Question: 1. Here's a gist of DbContext and models I have in my project - DbContextModels.
2. These are the relationships: User-Role as M:M Role-Activity-Resource as M:M:M
3. Join table is defined explicitly as RoleResourceActivity
4. Consider the Seed method - DbContextSeed
Below is the basic of what I'm trying to achieve with use of 'Linq'-query:
'''
select
r.Name [resource], a.Name
from Activities a
join RoleResourceActivities ra on ra.ActivityId = a.Id
join Resources r on ra.ResourceId = r.Id
join Roles ro on ra.RoleId = ro.Id
join UserRoles ur on ur.Role_Id = ro.Id
join Users u on ur.User_Id = u.Id
where u.Username = 'User'
group by r.Name, a.Name
'''
The results for and correspondingly:

How to write such a 'linq-query' so that the result set would consist of projected objects like:
'''
new {
Resource = Resource.Name,
Activities = ListOfCorrespondingActivities
}
'''
Or in :
'''
// Username: 'User', Roles: "SimpleUser", "AdvancedUser"
[
{Resource: "blogs", Activities: ["Delete", "Read", "Update"]},
{Resource: "talks", Activities: ["Delete", "Read", "Update"]}
]
// Username: 'User2', Roles: "SimpleUser"
[
{Resource: "blogs", Activities: ["Read"]},
{Resource: "talks", Activities: ["Read"]}
]
'''
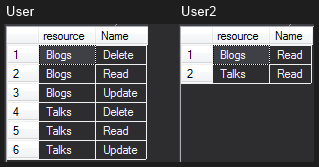
Answer: You can find the Resources and the related Activities from an User using this method:
'''
public ILookup<string,string> GetResourcesAndActivitiesByUser(string userName)
{
using (var _db = new AppDbContext())
{
return (from u in _db.Users
where u.UserName == userName
from a in _db.Activities
join ra in _db.RoleResourceActivities on a.Id equals ra.ActivityId
join r in _db.Resources on ra.ResourceId equals r.Id
join ro in _db.Roles on ra.RoleId equals ro.Id
where u.Roles.Contains(ro)
select new { Resource = r.Name, Activity = a.Name })
.ToLookup(e => e.Resource, e => e.Activity);
}
}
'''
If you want to create an 'IEnumerable<>' based in the anonymous type as you show in your question, you can do this:
'''
var resources = GetResourcesAndActivitiesByUser("UserX").Select(e=>new {Resource=e.Key,Activities=e.ToList()});
'''